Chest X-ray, PA view. Patient: 37 years old, sex M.
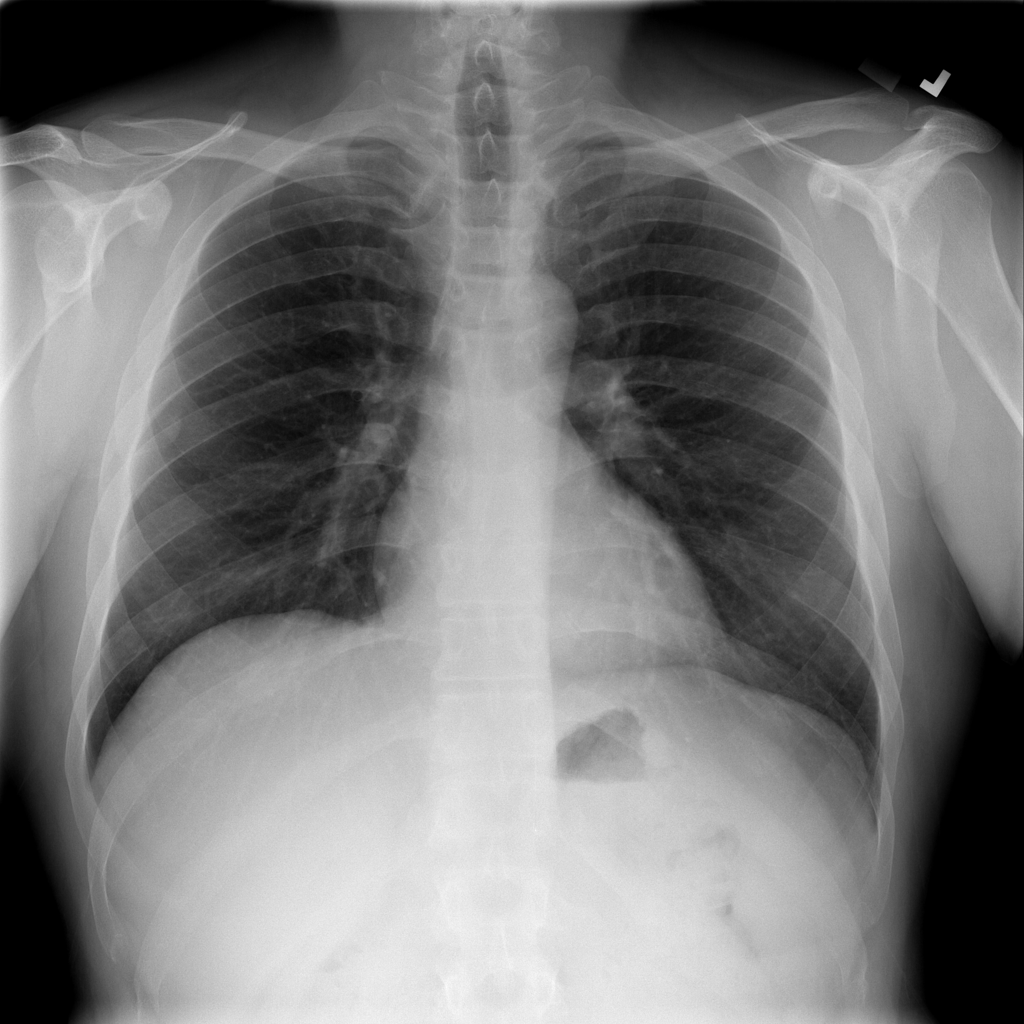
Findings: No Finding